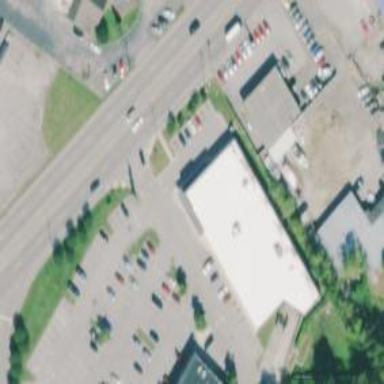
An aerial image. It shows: Supermarket located in building.